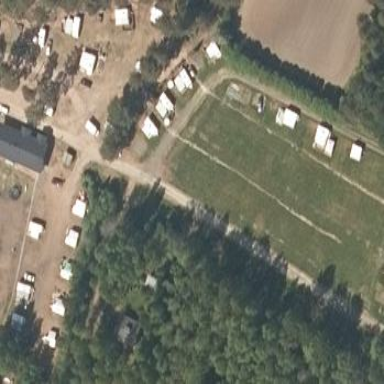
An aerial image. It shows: Caravan site with picnic tables available for visitors.